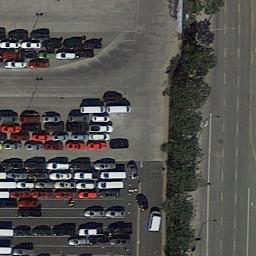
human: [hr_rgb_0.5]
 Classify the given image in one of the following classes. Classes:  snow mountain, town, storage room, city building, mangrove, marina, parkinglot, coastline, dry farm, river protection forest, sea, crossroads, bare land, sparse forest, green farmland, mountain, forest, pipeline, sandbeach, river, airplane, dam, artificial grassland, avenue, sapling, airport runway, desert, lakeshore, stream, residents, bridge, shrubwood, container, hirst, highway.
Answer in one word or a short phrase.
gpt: parkinglot